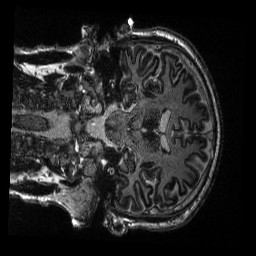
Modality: T1w
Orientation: coronal
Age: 40
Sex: male
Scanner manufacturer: siemens
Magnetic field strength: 3 T
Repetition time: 5 s
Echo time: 0.00298 s